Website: home-depot
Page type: receipt
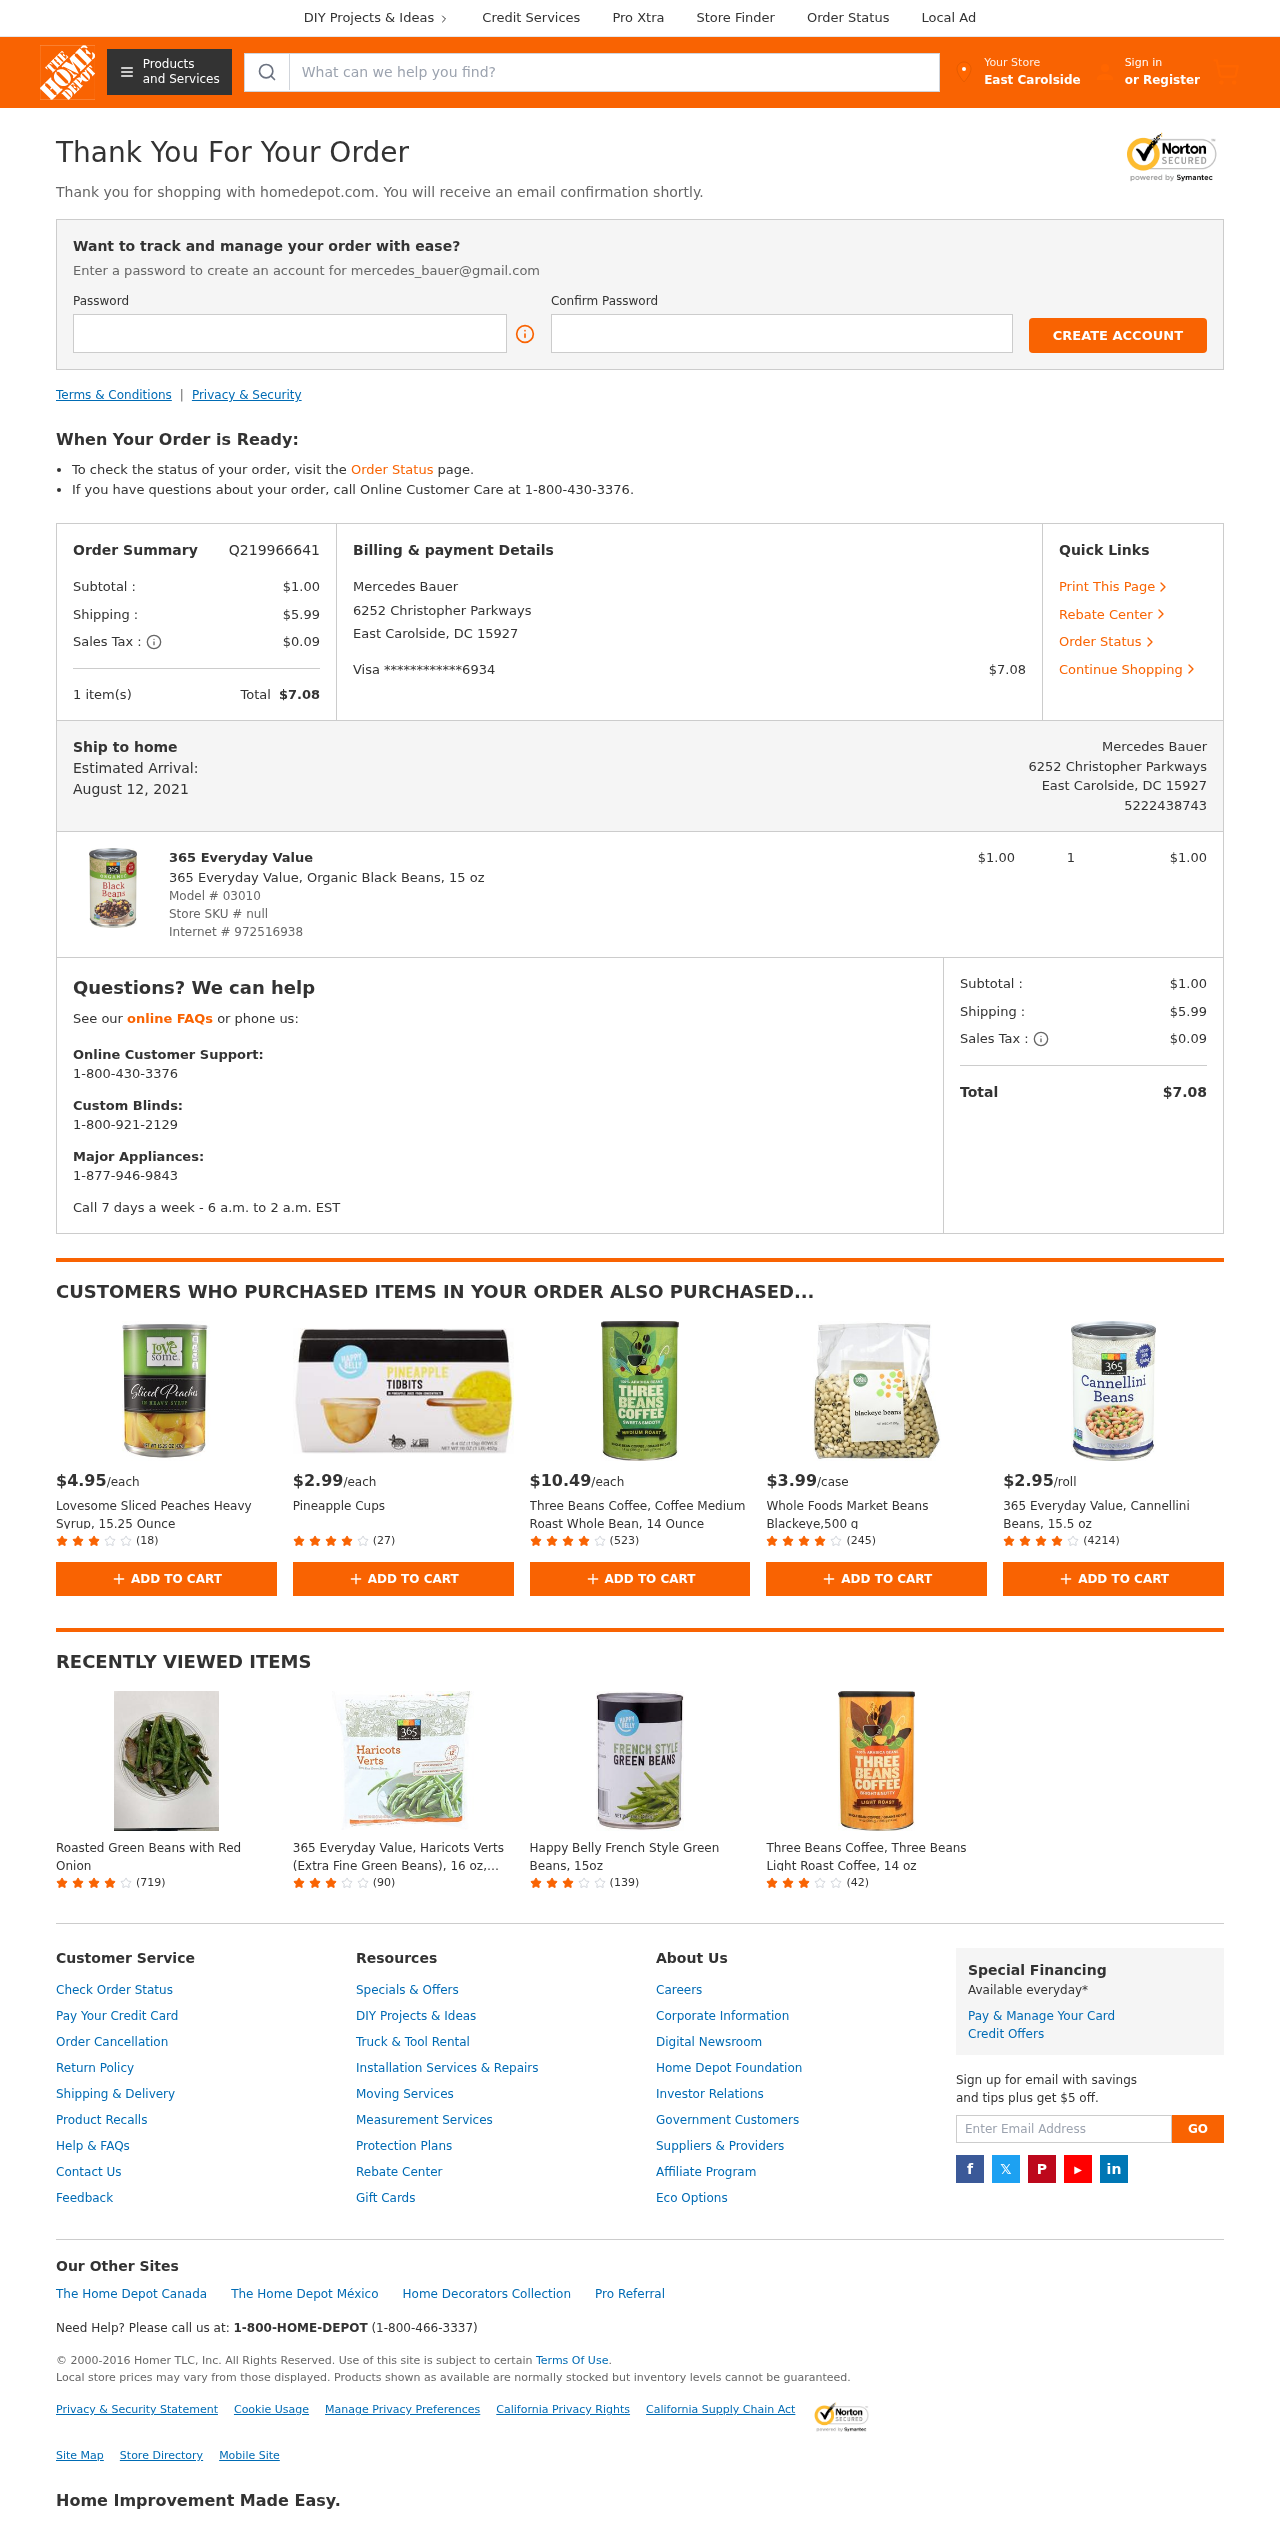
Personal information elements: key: PII_CARD_LAST4
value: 6934
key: PII_CARD_TYPE
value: Visa
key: PII_CITY
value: East Carolside
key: PII_EMAIL
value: mercedes_bauer@gmail.com
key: PII_FULLNAME
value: Mercedes Bauer
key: PII_PHONE
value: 5222438743
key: PII_STREET
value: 6252 Christopher Parkways
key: PII_CITY_STATE_ZIP
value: East Carolside, DC 15927
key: PII_FULLNAME2
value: Mercedes Bauer
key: PII_POSTCODE
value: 15927
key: PII_STATE_ABBR
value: DC
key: PII_STATE
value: DC
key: PII_POSTCODE_FULL
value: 15927
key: PII_CITY_STATE
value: East Carolside, DC
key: PII_POSTCODE_NUMERIC
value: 15927
Product elements: key: PRODUCT1_BRAND
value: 365 Everyday Value
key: PRODUCT1_NAME
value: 365 Everyday Value, Organic Black Beans, 15 oz
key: PRODUCT1_PRICE
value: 1
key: PRODUCT1_QUANTITY
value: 1
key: PRODUCT2_PRICE
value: $4.95
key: PRODUCT2_NAME
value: Lovesome Sliced Peaches Heavy Syrup, 15.25 Ounce
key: PRODUCT2_NUM_RATINGS
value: (18)
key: PRODUCT3_PRICE
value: $2.99
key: PRODUCT3_NAME
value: Pineapple Cups
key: PRODUCT3_NUM_RATINGS
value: (27)
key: PRODUCT4_PRICE
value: $10.49
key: PRODUCT4_NAME
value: Three Beans Coffee, Coffee Medium Roast Whole Bean, 14 Ounce
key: PRODUCT4_NUM_RATINGS
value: (523)
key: PRODUCT5_PRICE
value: $3.99
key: PRODUCT5_NAME
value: Whole Foods Market Beans Blackeye,500 g
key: PRODUCT5_NUM_RATINGS
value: (245)
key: PRODUCT6_PRICE
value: $2.95
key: PRODUCT6_NAME
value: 365 Everyday Value, Cannellini Beans, 15.5 oz
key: PRODUCT6_NUM_RATINGS
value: (4214)
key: PRODUCT7_NAME
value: Roasted Green Beans with Red Onion
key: PRODUCT7_NUM_RATINGS
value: (719)
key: PRODUCT8_NAME
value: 365 Everyday Value, Haricots Verts (Extra Fine Green Beans), 16 oz, (Frozen)
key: PRODUCT8_NUM_RATINGS
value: (90)
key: PRODUCT9_NAME
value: Happy Belly French Style Green Beans, 15oz
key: PRODUCT9_NUM_RATINGS
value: (139)
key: PRODUCT10_NAME
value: Three Beans Coffee, Three Beans Light Roast Coffee, 14 oz
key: PRODUCT10_NUM_RATINGS
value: (42)
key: PRODUCT_MODEL_NUMBER
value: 03010
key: PRODUCT_INTERNET_NUMBER
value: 972516938
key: PRODUCT1_LINE_TOTAL
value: $1.00
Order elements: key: ORDER_ID
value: Q219966641
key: ORDER_SUBTOTAL
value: $1.00
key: ORDER_SHIPPING_COST
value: $5.99
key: ORDER_TAX
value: $0.09
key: ORDER_NUM_ITEMS
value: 1 item(s)
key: ORDER_TOTAL
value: $7.08
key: ORDER_DELIVERY_DATE
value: August 12, 2021
Search elements: key: HEADER_SEARCH
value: What can we help you find?
Other elements: key: STORE_SKU
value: null